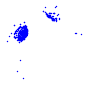
Particle: pion